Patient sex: M
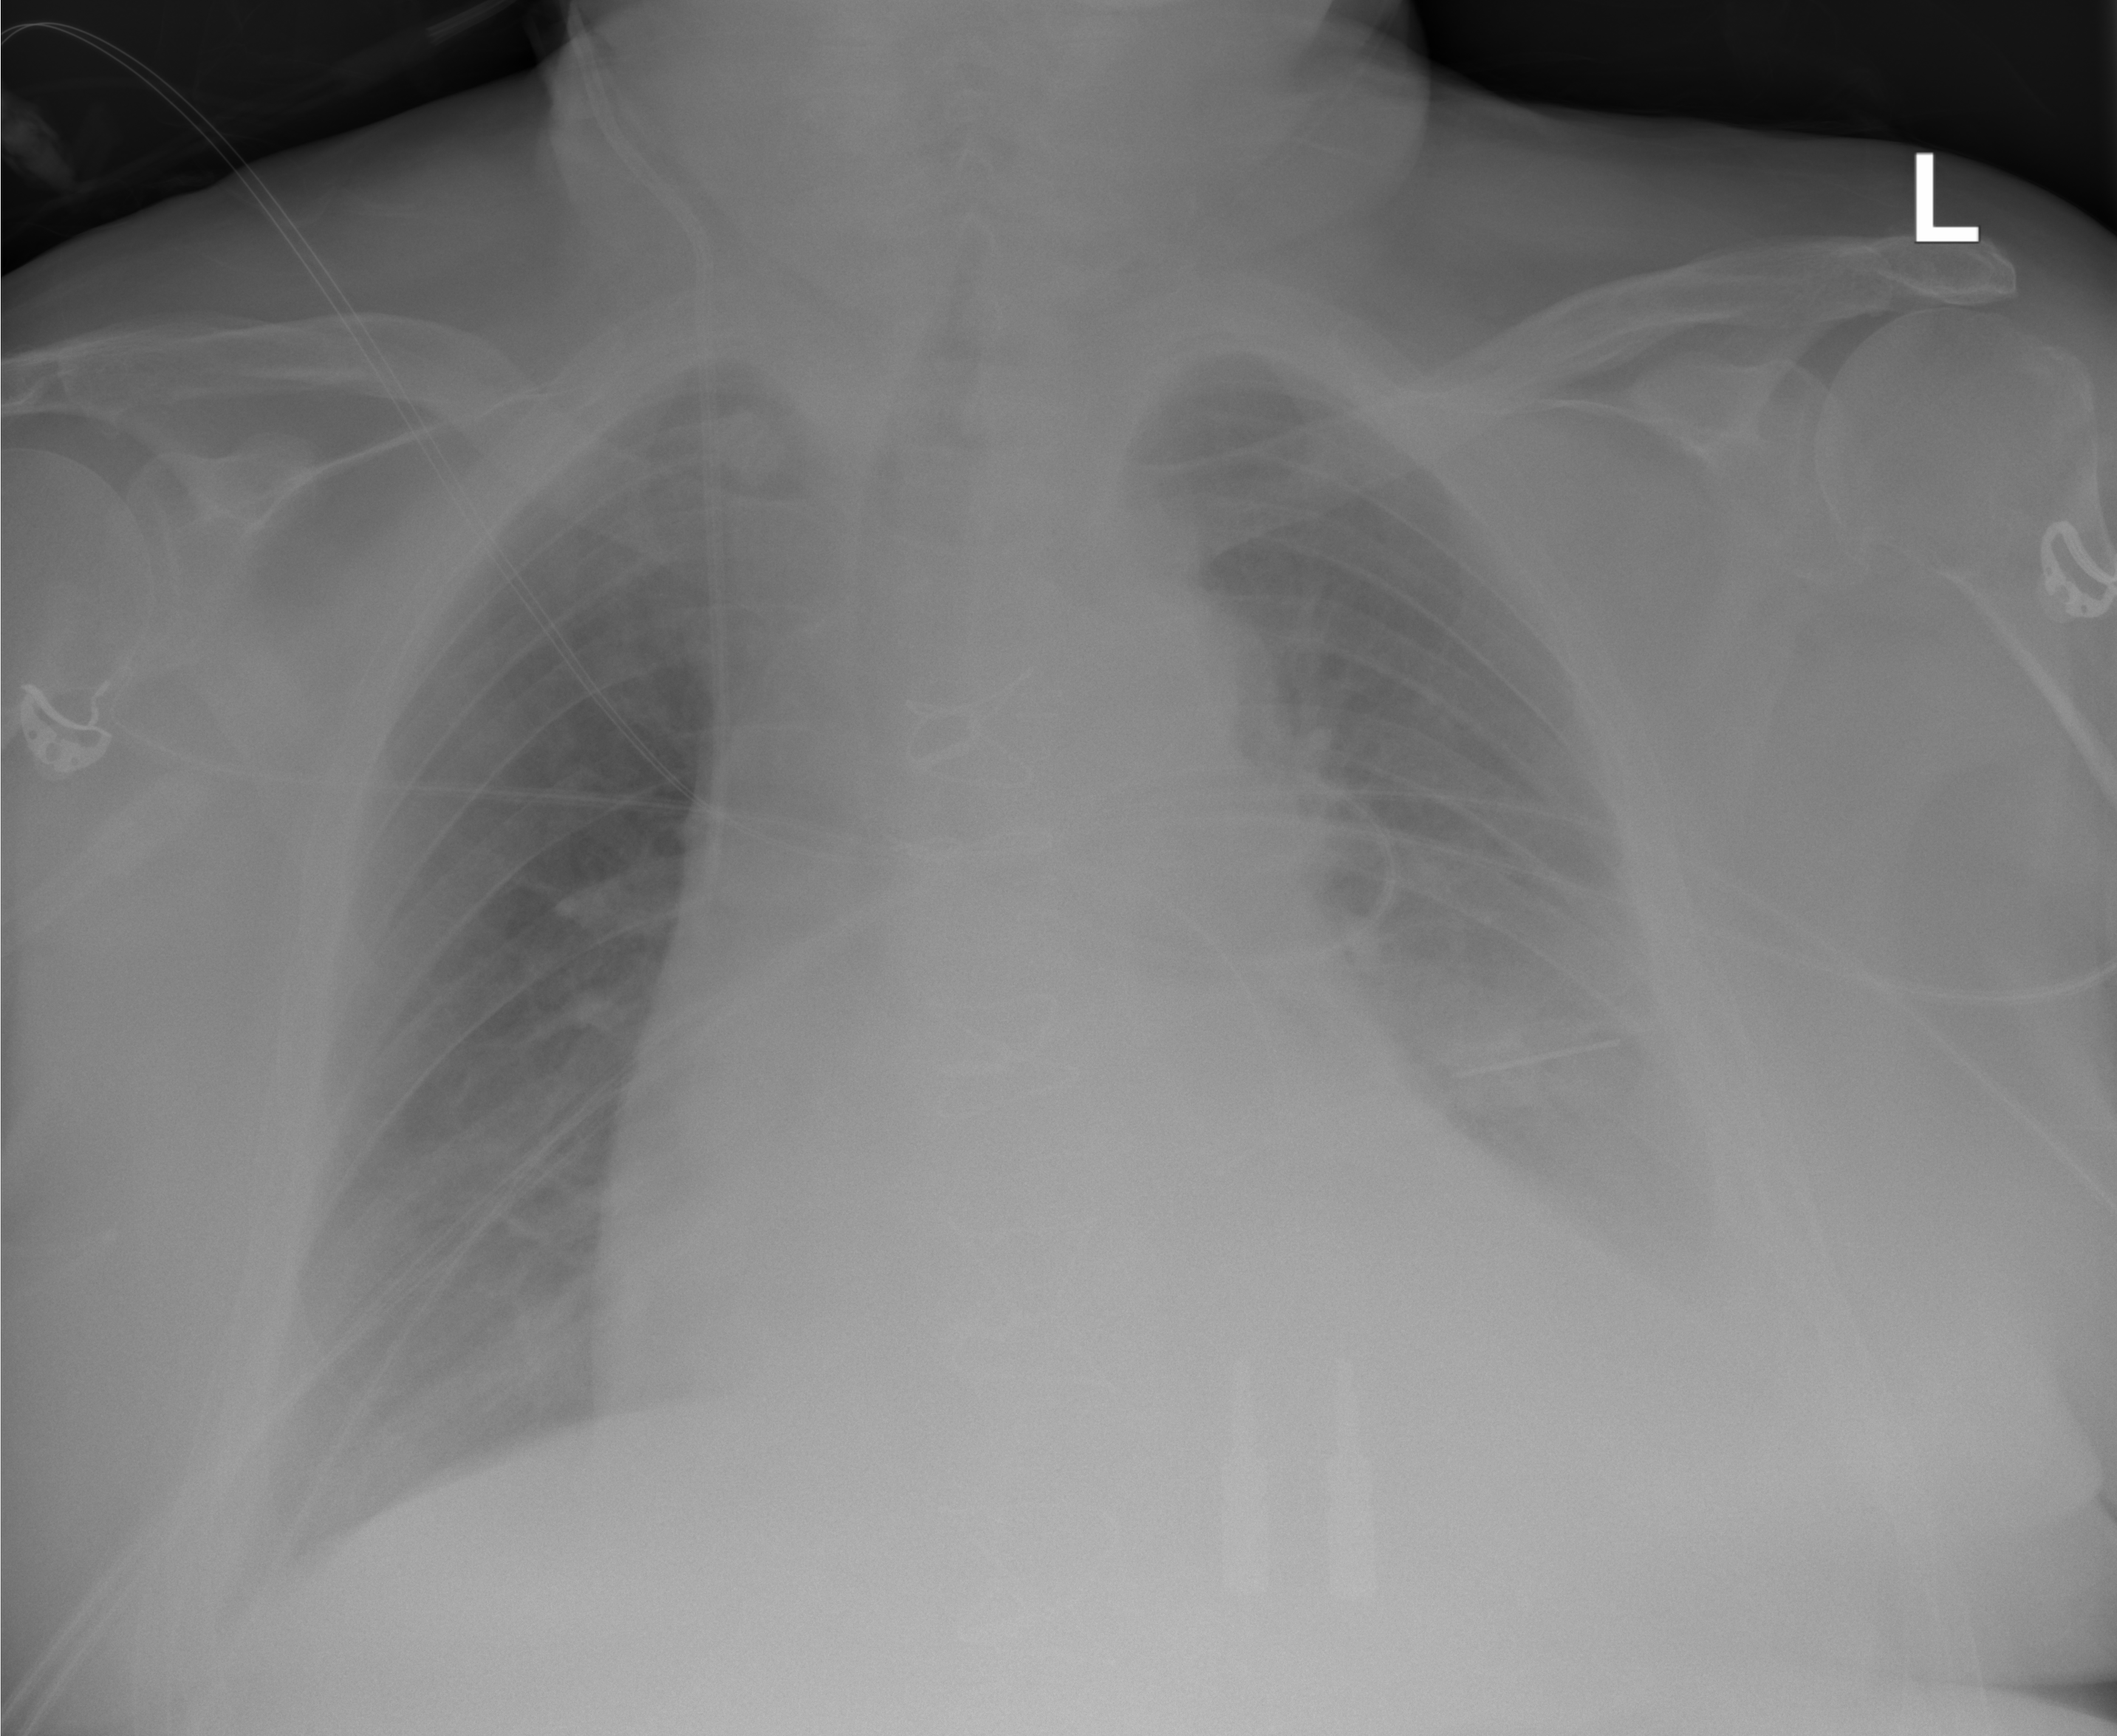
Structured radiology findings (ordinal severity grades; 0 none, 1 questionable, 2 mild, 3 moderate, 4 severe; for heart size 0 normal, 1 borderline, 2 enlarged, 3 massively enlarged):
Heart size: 2
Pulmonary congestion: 0
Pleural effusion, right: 0
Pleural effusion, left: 2
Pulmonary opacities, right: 0
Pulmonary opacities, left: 0
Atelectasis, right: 0
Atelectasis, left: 2